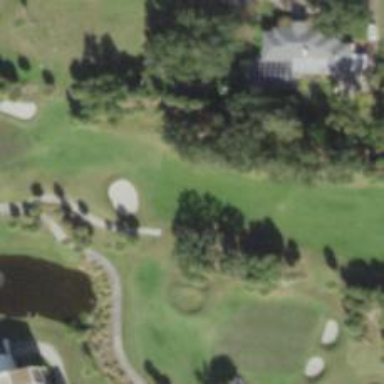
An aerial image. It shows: Golf hole.